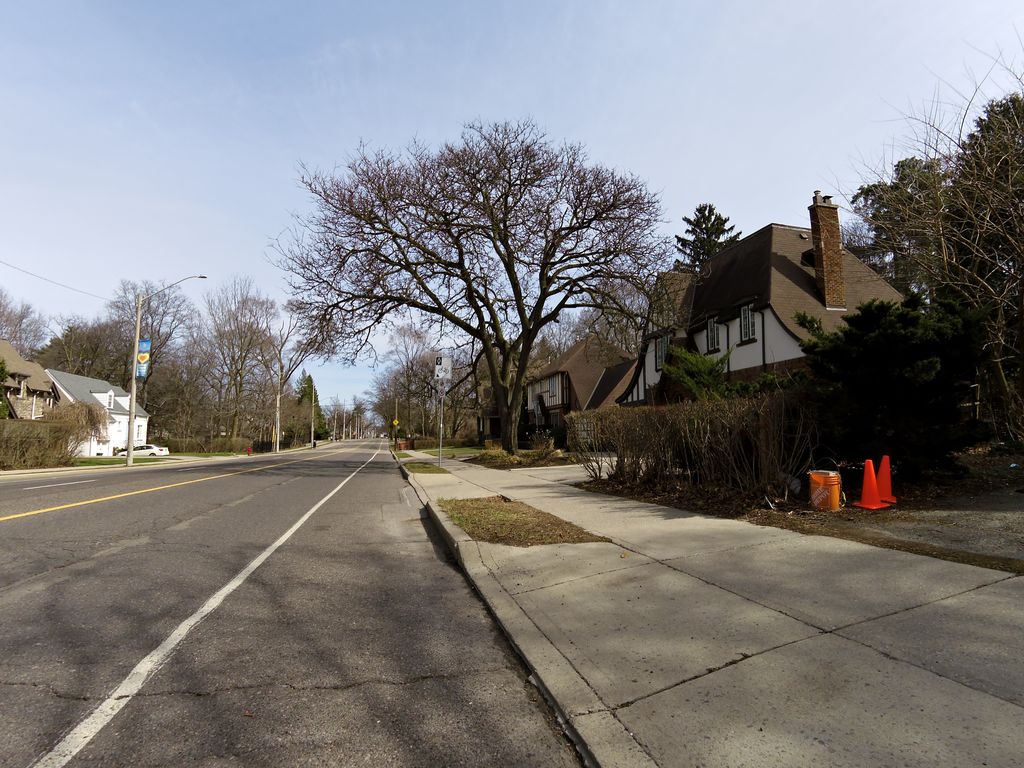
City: hamilton